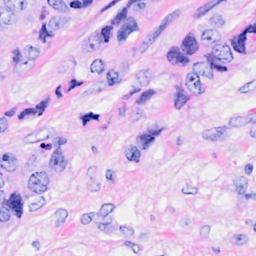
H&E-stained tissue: Breast